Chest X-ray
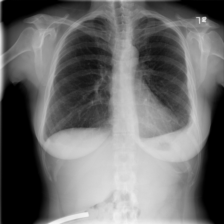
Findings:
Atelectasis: negative
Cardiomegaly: negative
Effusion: negative
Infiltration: negative
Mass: negative
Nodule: negative
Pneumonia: negative
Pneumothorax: negative
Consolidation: negative
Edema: negative
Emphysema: negative
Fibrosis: negative
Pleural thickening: positive
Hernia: negative